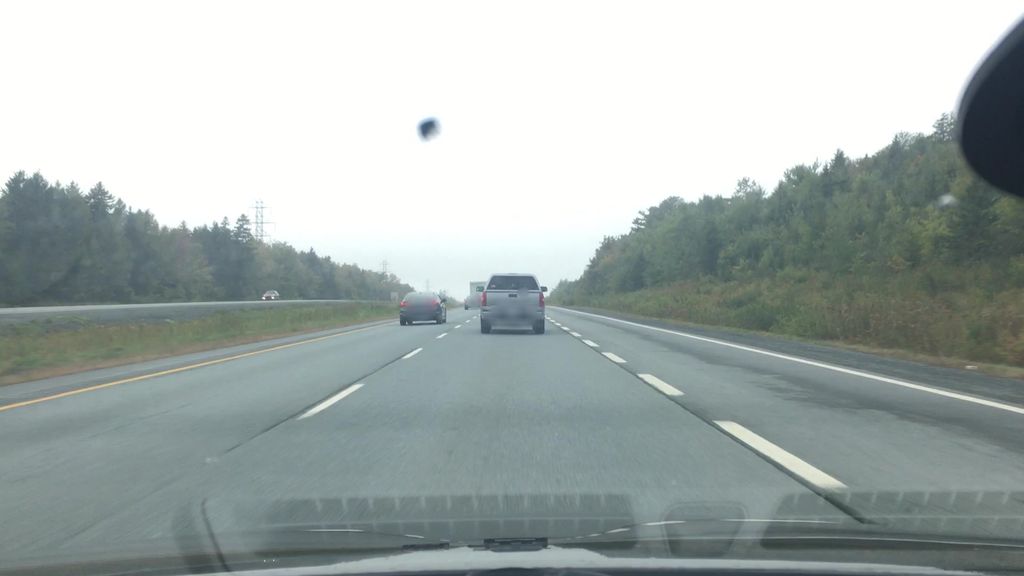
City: halifax